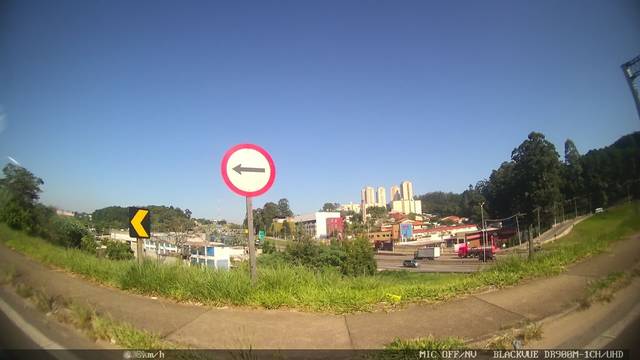
Region: Brazil
Coordinates: -23.592, -46.798